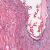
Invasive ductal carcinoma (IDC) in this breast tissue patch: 0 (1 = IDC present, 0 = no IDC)